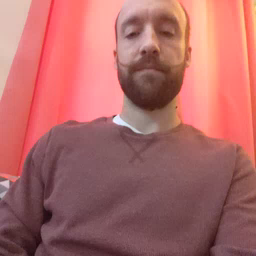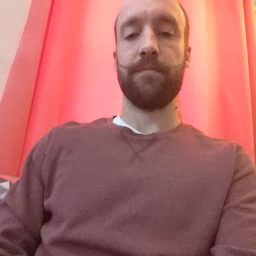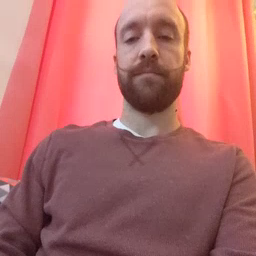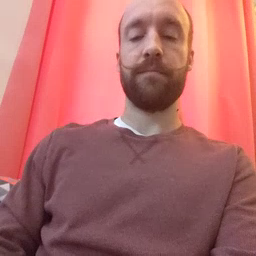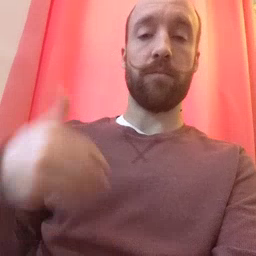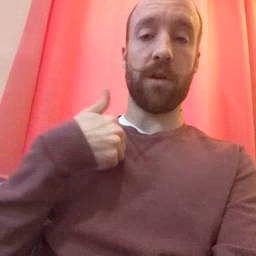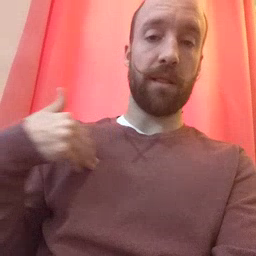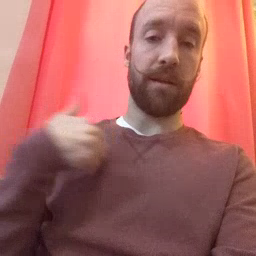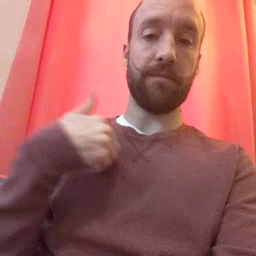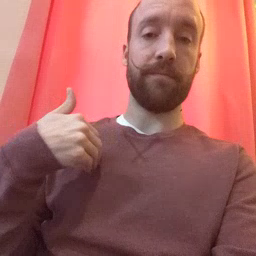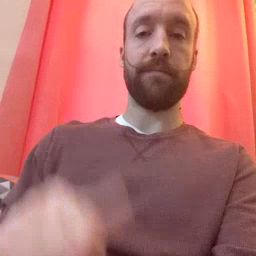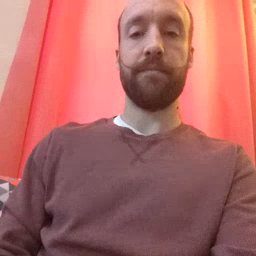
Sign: animal